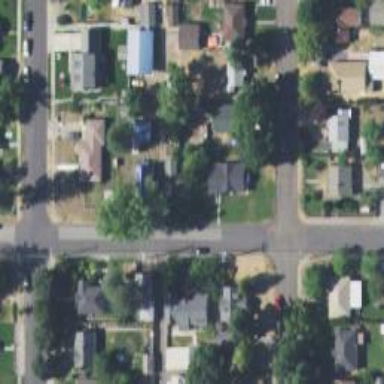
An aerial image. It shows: Alleyway designated as service road.